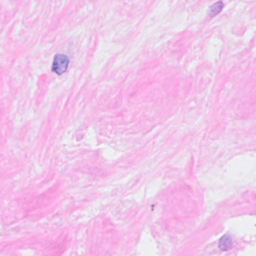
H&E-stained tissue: Breast